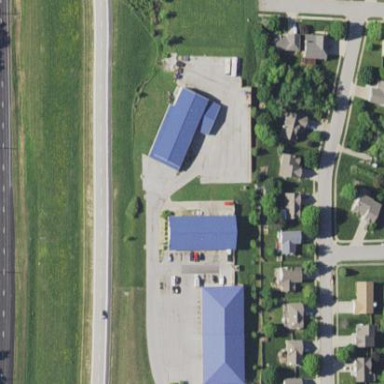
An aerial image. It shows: Parking area.